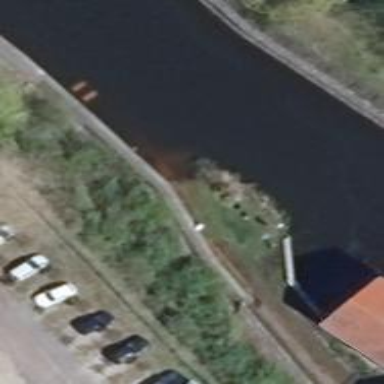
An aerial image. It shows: Slipway on leisure land.